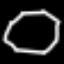
Label: octagon